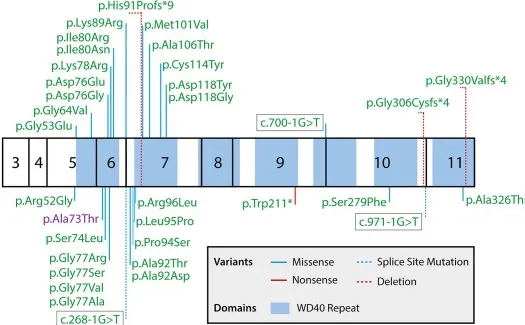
Sanger sequencing confirms a de novo GNB1 variant. (B) Mutation map of all GNB1 variants implicated in GNB1 encephalopathy to the date of the study. Numbers inside each box represent the translated exons of GNB1 (exons 1, 2, and 12 are not translated). Whenever possible, the mutation is represented by the change in protein structure. The variant detected in the patient is highlighted in purple.
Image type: chart (chart)